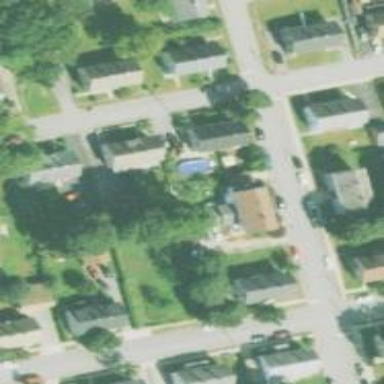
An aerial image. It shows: Residential driveway used as service road.